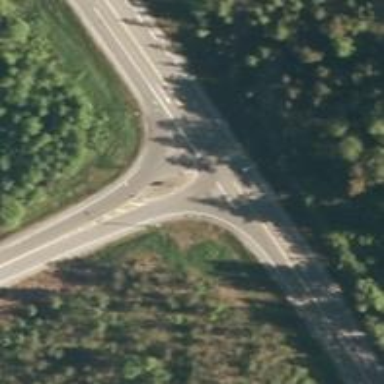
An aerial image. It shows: Asphalt trunk link road.